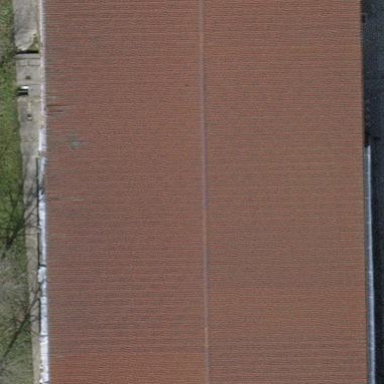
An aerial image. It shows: Warehouse building.